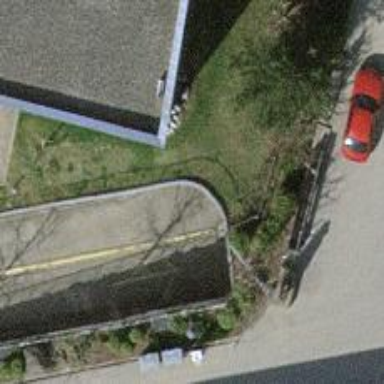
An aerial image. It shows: Floor bicycle parking area.